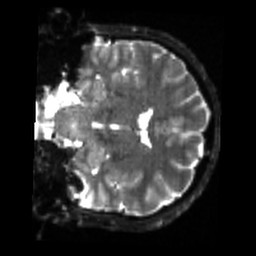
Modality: sbref
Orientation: coronal
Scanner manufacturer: siemens
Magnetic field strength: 3 T
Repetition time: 4 s
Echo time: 0.0594 s